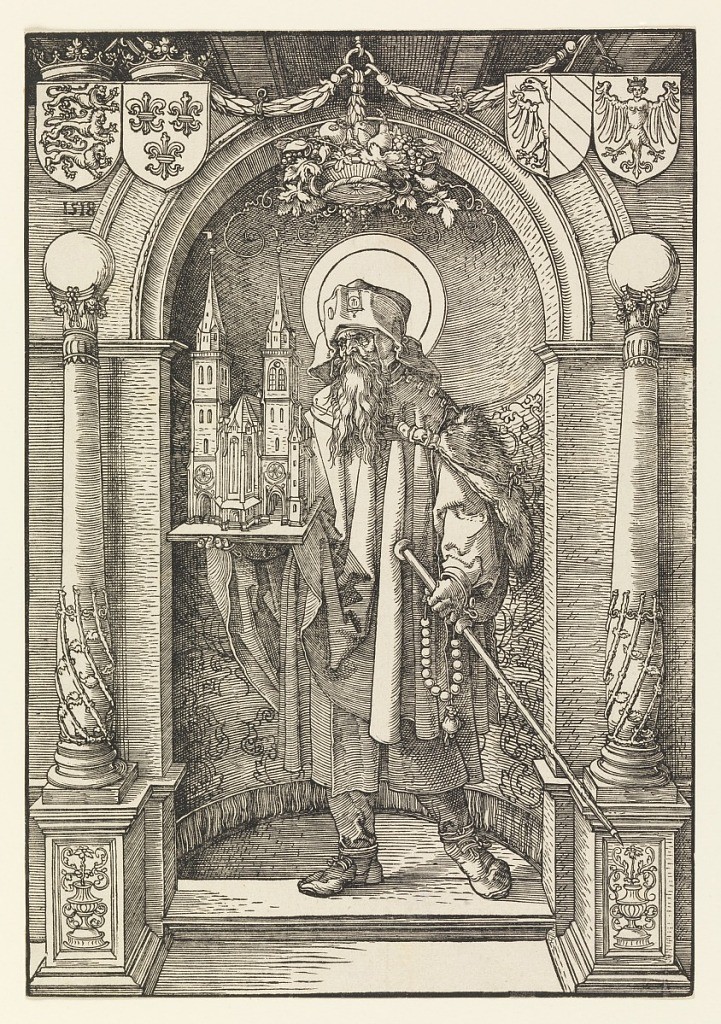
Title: St. Sebaldus
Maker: Hans Springinklee, German, 1490 - 1540
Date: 1518
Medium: Woodcut and black ink on paper
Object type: print
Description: The figure of St. Sebaldus stands in a niche turned toward left. He holds the model of a church in his right hand and a baton in his left. Columns surmounted by globes flank the niche. Four coats of arms above.